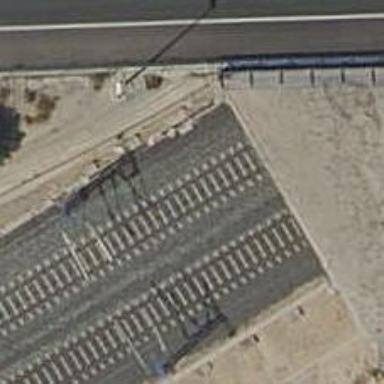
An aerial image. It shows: Railway tunnel with overhead electrified contact lines.